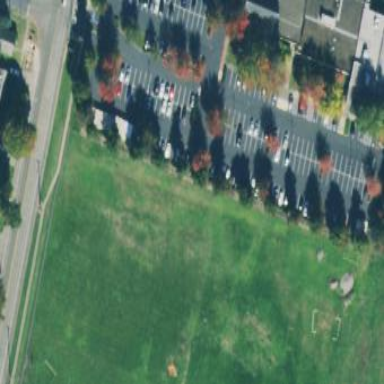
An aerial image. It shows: Soccer pitch designated for leisure and sports activities.